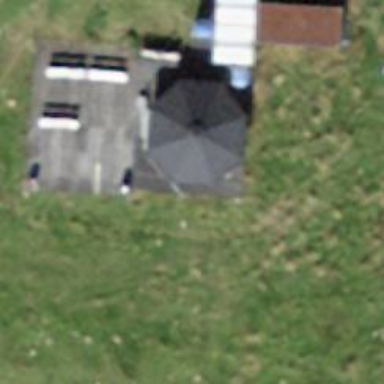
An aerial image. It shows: Bar with pyramidal black roof made of tar paper.